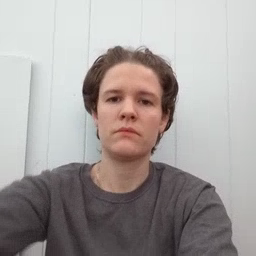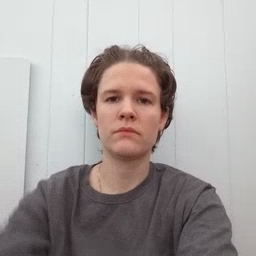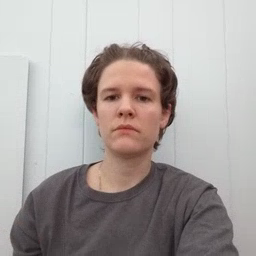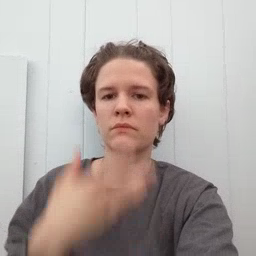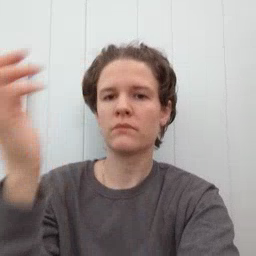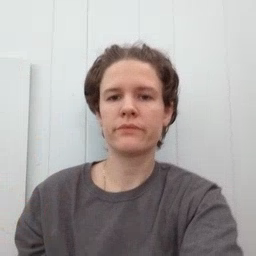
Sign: giraffe